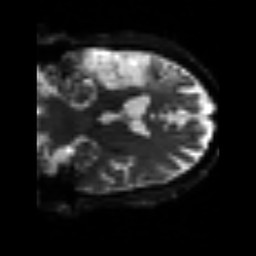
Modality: sbref
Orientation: coronal
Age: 56
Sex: male
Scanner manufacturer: siemens
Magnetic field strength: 3 T
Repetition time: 3.2 s
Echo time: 0.081 s